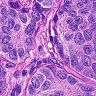
Metastatic tissue present: yes